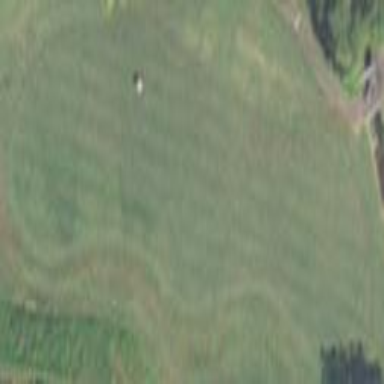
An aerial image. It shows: Grassy area designated as golf fairway.